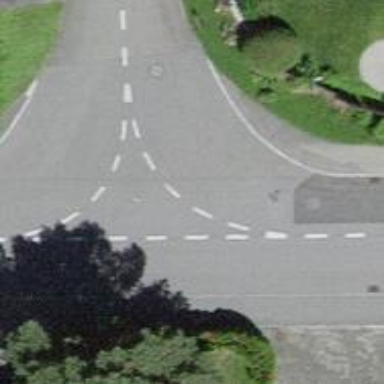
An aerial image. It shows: Residential road with asphalt surface.